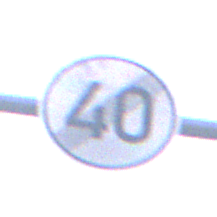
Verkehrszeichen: EndeGeschwindigkeit40
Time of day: MorningAfternoon
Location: Outdoor (Urban)
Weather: PartlyCloudy
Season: NotSpecified
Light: Natural